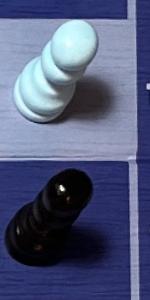
Label: Pawn_Black